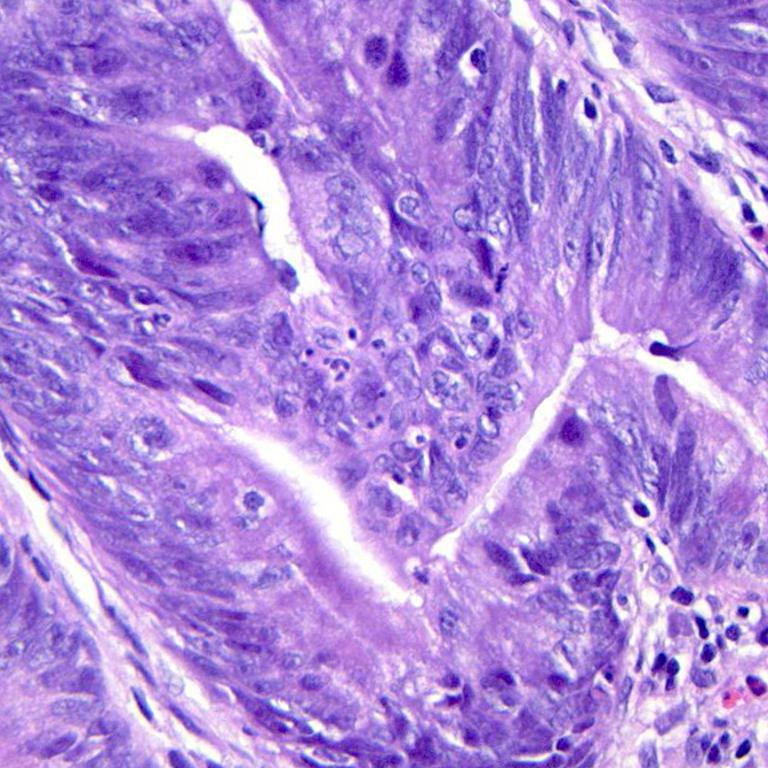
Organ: colon
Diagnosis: adenocarcinomas